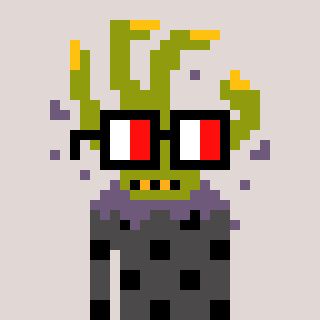
a pixel art character with square glasses with black frames and red eyes, a zombie-hand-shaped head and a grayscale-colored body on a warm background